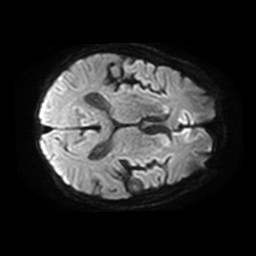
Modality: TRACE
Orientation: axial
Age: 62
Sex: male
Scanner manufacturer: philips
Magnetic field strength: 3 T
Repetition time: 4.339 s
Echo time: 0.06134 s